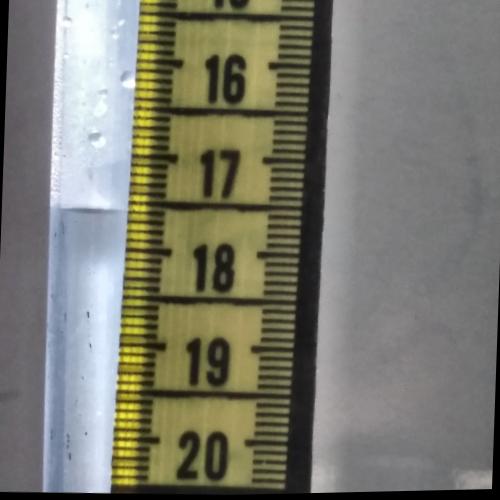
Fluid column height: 17.6 cm